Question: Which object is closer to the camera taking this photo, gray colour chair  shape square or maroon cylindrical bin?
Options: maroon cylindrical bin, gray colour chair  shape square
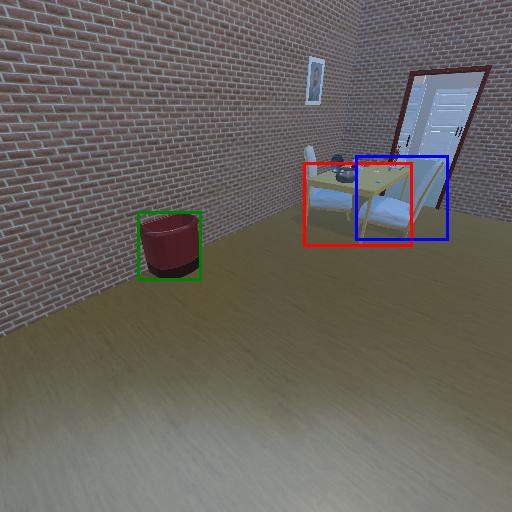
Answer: maroon cylindrical bin